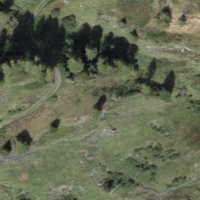
EUNIS habitat code: 26
Species observed at this site:
Lysandra coridon